Interaction volume radius: 5 \u00c5
Interaction volume height: 30 \u00c5
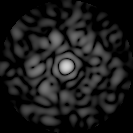
Disorder parameter: 0.827